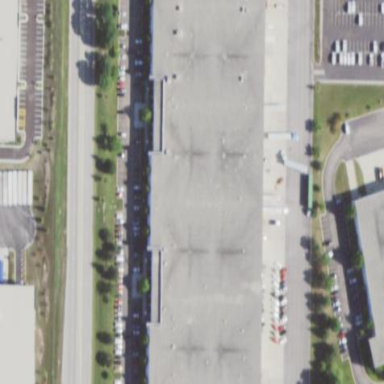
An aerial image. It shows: Warehouse building.